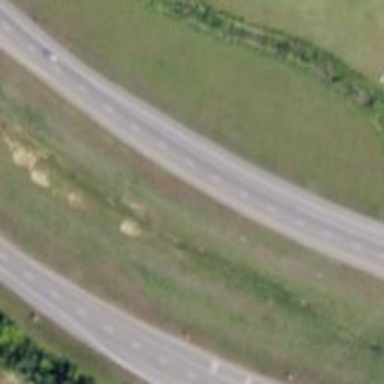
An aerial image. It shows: Primary highway with asphalt surface. It is dual carriageway.